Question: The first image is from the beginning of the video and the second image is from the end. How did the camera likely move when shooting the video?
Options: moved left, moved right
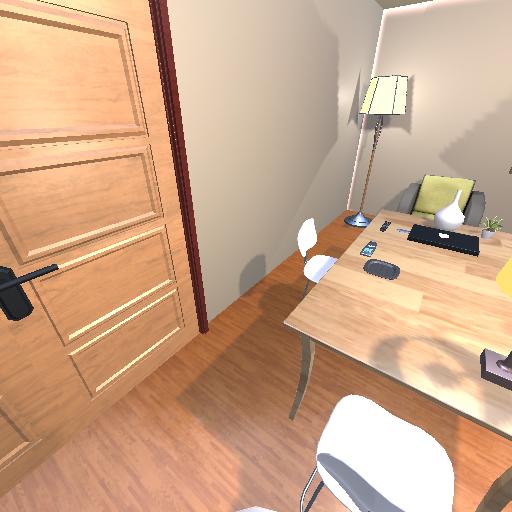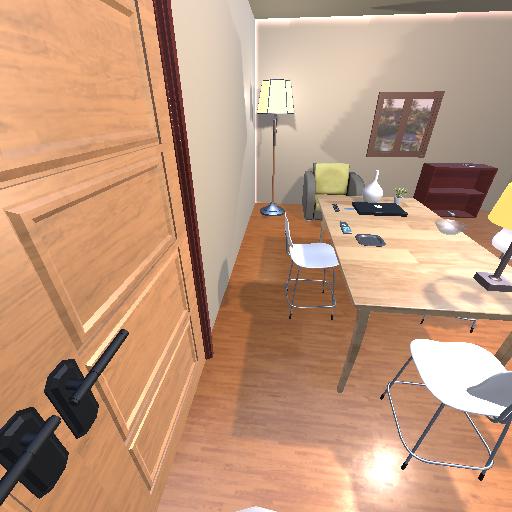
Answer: moved left